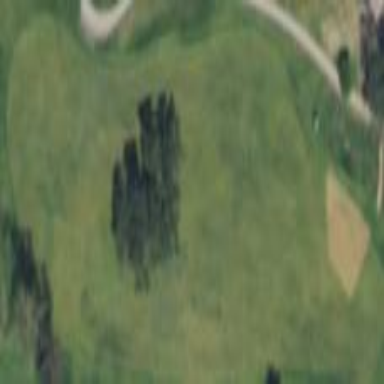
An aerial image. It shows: Grassy area designated as golf fairway.